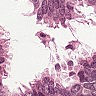
Metastatic tissue present: yes